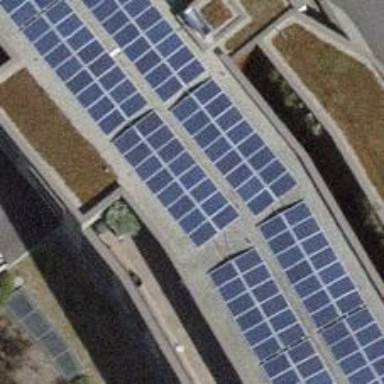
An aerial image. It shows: Solar power generator.